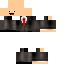
A male human skin with medium skin, wearing brown long hair dressed in a blue suit and black pants, featuring a closed mouth.